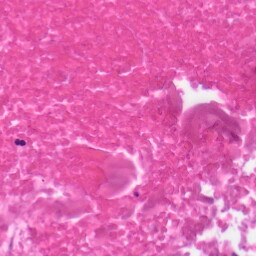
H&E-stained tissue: Skin